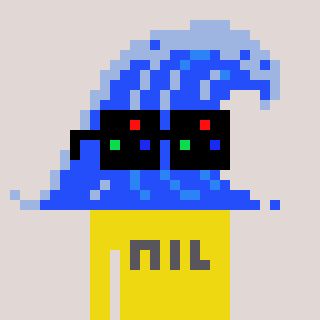
a pixel art character with square black sunglasses, a wave-shaped head and a yellow-colored body on a warm background